Question: im trying to add lockscreen widget on 4.2 android emulator and each time i try to add it gets cut off like on this picture :

Layout of widget :
'''
<LinearLayout xmlns:android="http://schemas.android.com/apk/res/android"
android:id="@+id/mainWidgetLayout"
android:layout_width="match_parent"
android:layout_height="match_parent"
android:background="#000" />
'''
Provider :
'''
<appwidget-provider xmlns:android="http://schemas.android.com/apk/res/android"
android:initialKeyguardLayout="@layout/fragment_widget_lock"
android:label="BatteryWidgetLockScrProvider"
android:updatePeriodMillis="<PHONE>"
android:minWidth="300dp"
android:minHeight="300dp"
android:widgetCategory="keyguard"
/>
'''
I tried using various values for minHeight , minWidth even ommiting them as it says in documentation. And nothing seems to stretch it until bottom. I also tried using relative layout for widget. You can see that widget holder next to it on the right in the picture is displaying system widget properly till the bottom of holder. I've also set up several emulators thinking maybe this is bugged.
Manifest is ok and receiver set up correctly.
I'm out of ideas.
Any help welcome.
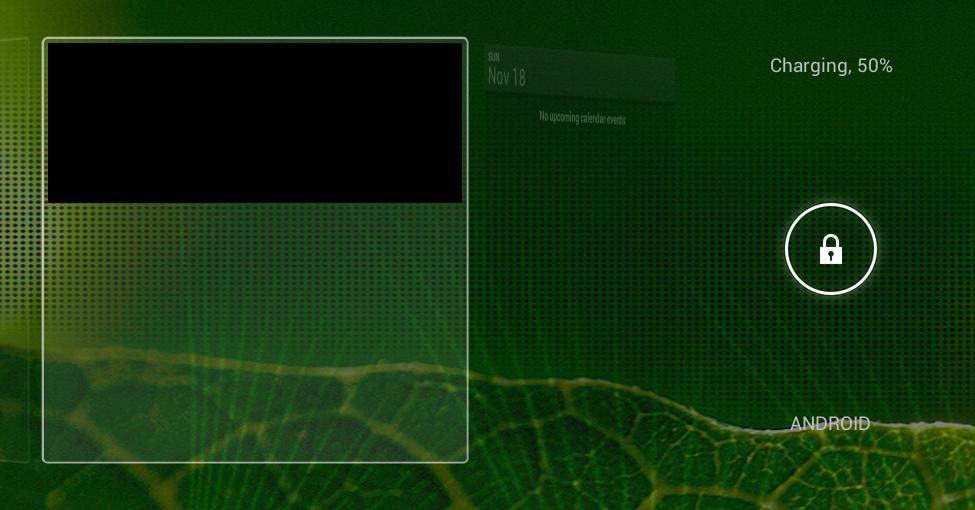
Answer: Add 'android:resizeMode="vertical"' to your '<appwidget-provider>' element. The <URL> suggest that this will make it fill the available vertical space.